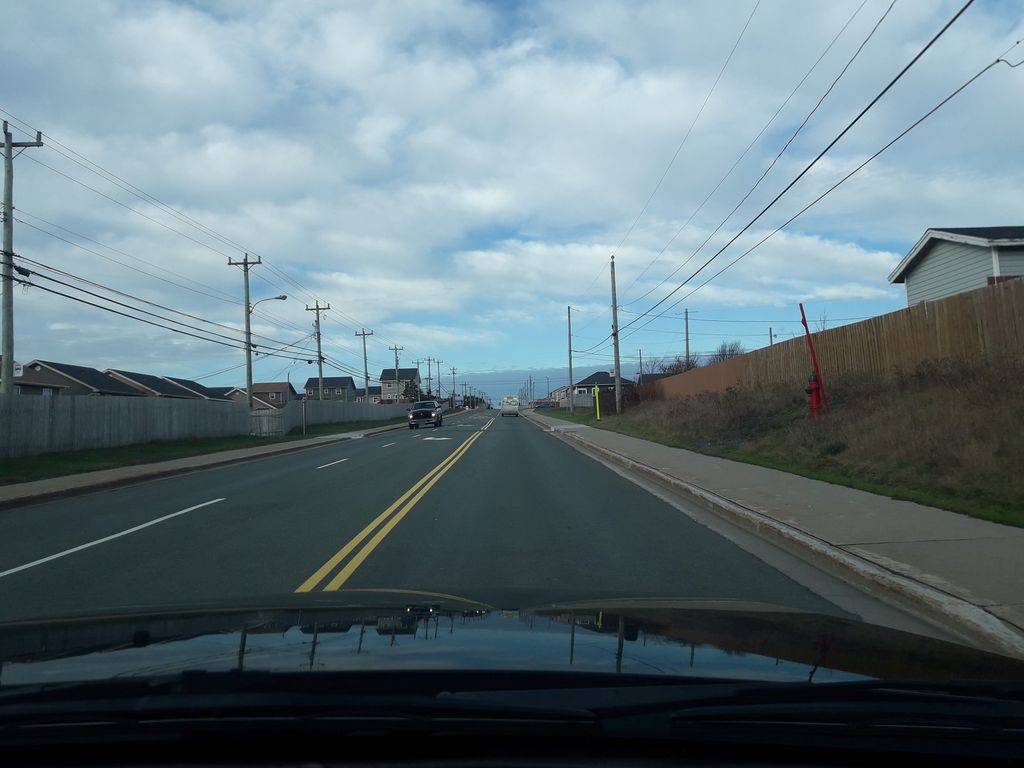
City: st_johns